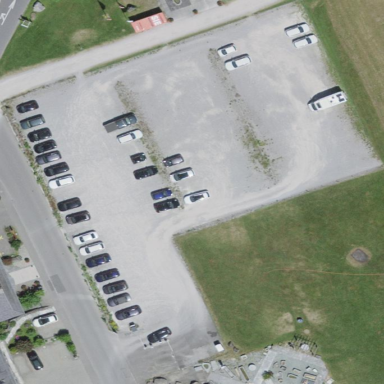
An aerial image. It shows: Parking area with fine gravel surface.